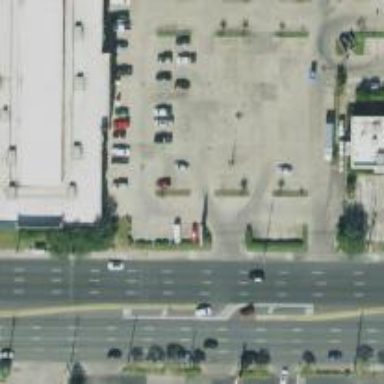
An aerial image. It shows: Parking space.